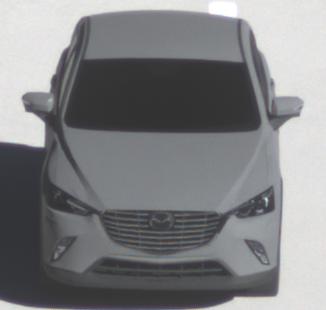
Make: Mazda
Model: CX-3 SKYACTIV-G 120
Detailed model: CX-3 (DK)
Model produced from: 2015/06
Model produced until: 2018/06
Doors: 5
Color: gray
Road condition: dry road
Daytime: morning or afternoon
Contrast: high contrast